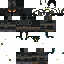
A male skeleton skin with dark skin, wearing brown helmet dressed in a black armor chest and black pants, featuring a closed mouth.